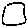
Label: square